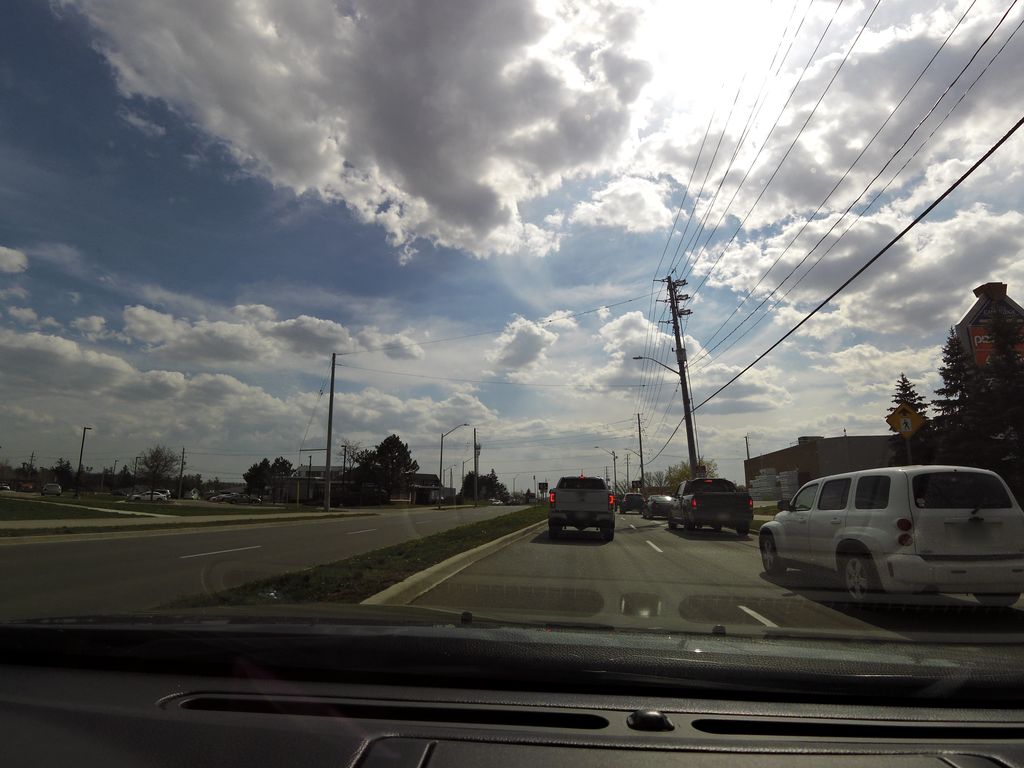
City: kitchener-waterloo